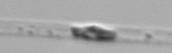
Label: Dactyliosolen_blavyanus